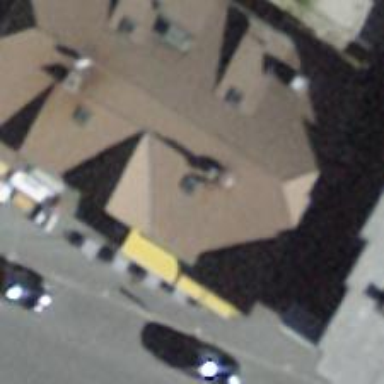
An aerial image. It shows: Restaurant.